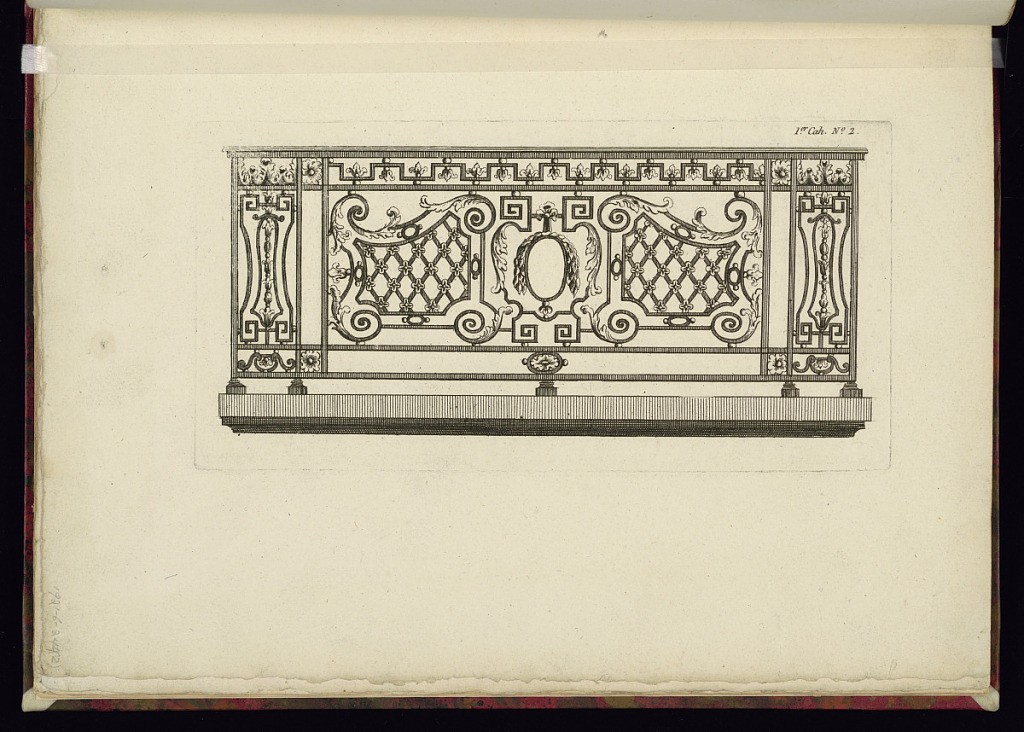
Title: Design for an Iron Balcony
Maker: Gabriel Bonthomme, France, active ca. 1775
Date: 1777
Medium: Etching and engraving on paper
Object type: Print
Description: Design for an iron balcony with decorative motifs including acanthus leaves, rosettes, lozenges, and an oval with draped laurel leaves. The plate is numbered but not signed.